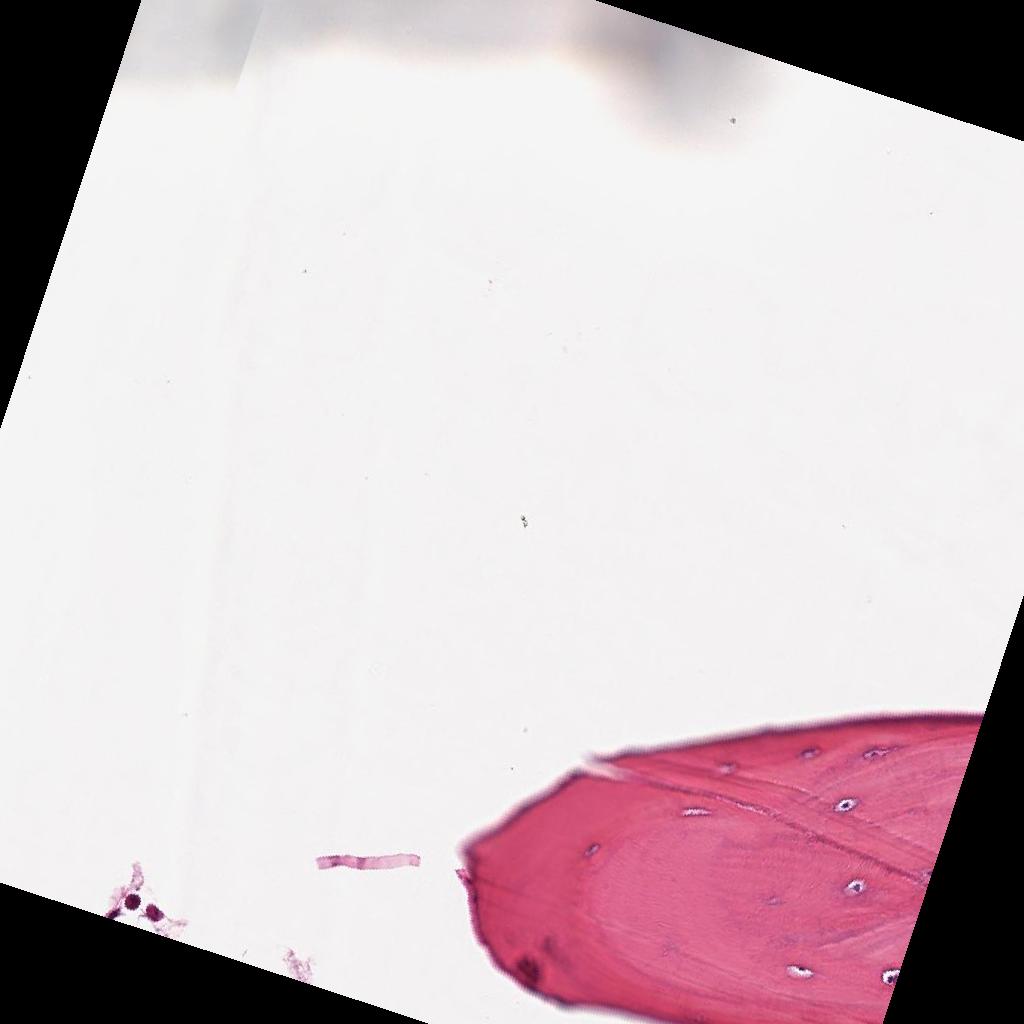
Label: Non-Tumor